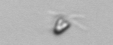
Label: Pyramimonas